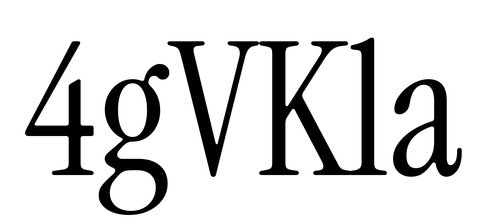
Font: InstrumentSerif-Regular